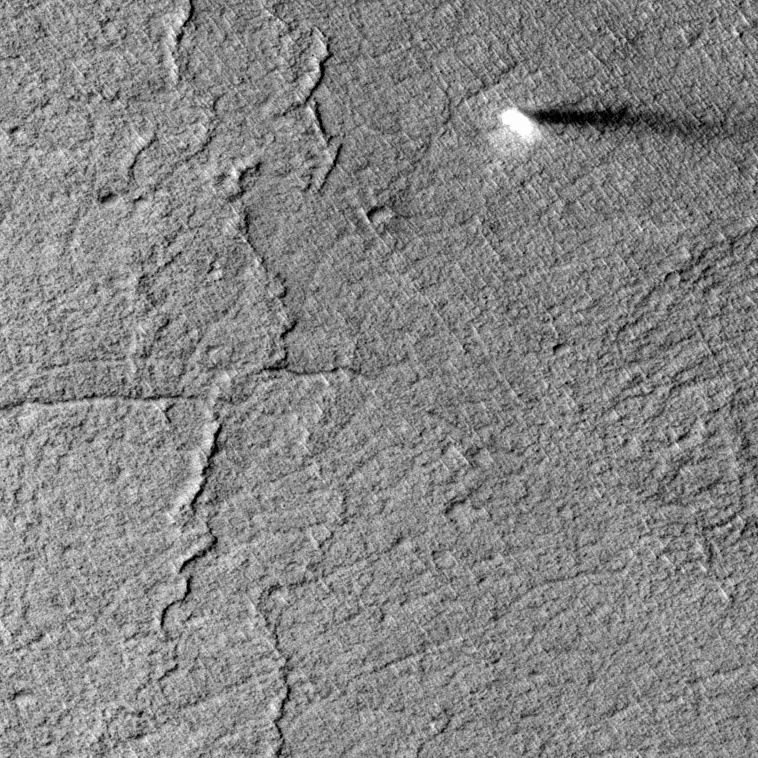
Label: dustdevil